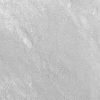
Atmospheric dust classification: not_dusty